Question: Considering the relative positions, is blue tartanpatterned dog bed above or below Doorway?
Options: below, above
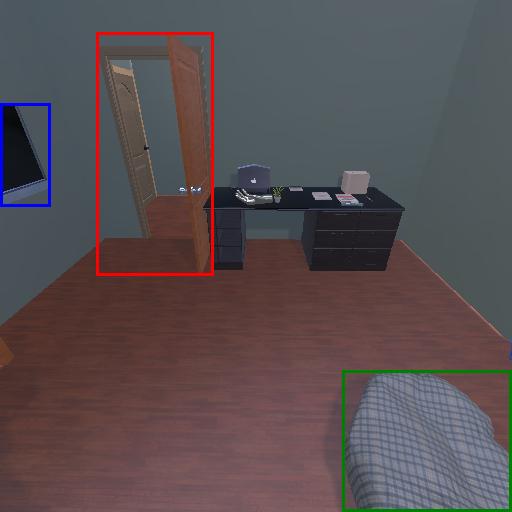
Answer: below